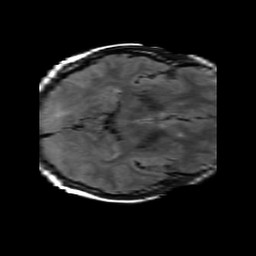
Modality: FLAIR
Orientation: axial
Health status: ill
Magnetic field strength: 3 T